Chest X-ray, AP view. Patient: 41 years old, sex F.
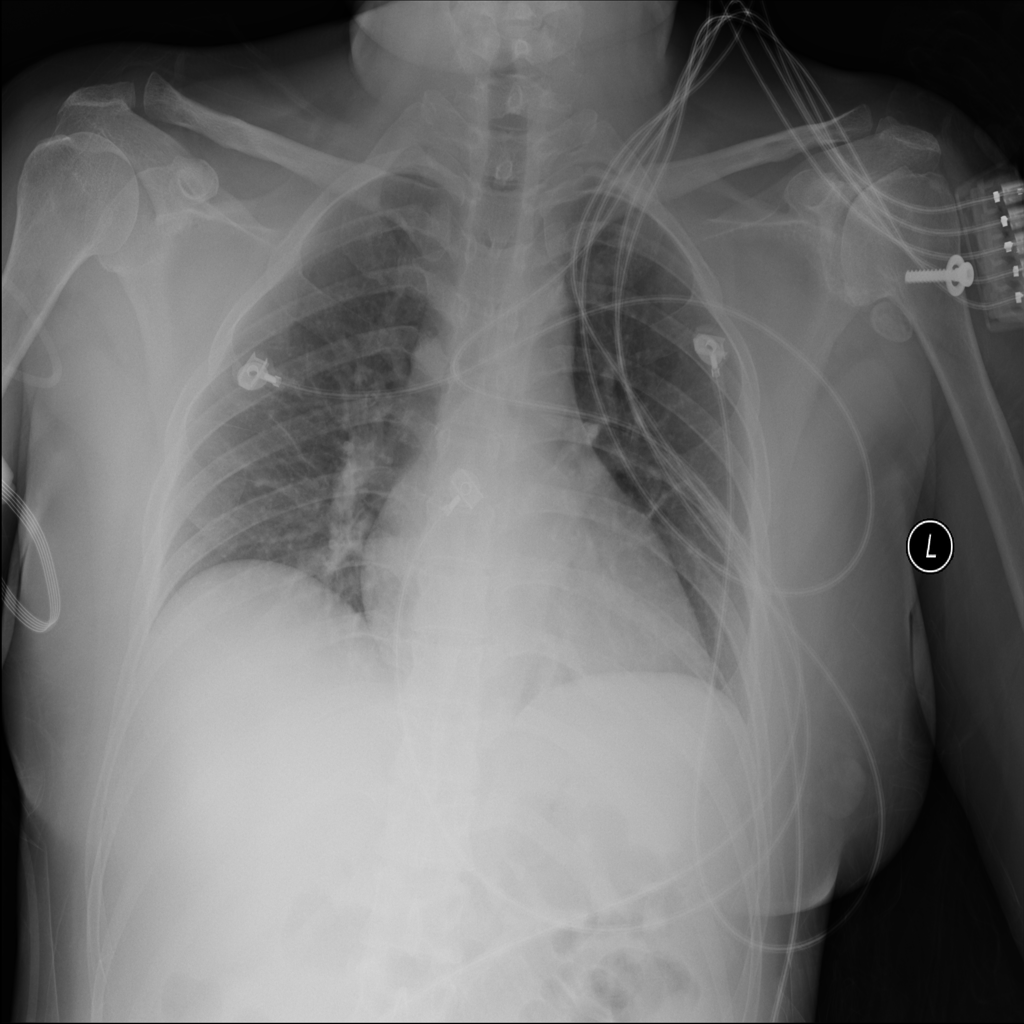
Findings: No Finding